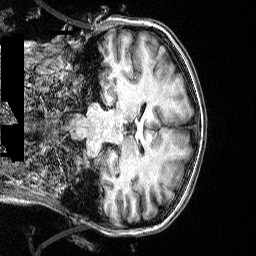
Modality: T1w
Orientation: coronal
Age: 30
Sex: female
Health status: healthy
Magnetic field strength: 3 T
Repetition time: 2.53 s
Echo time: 0.00331 s